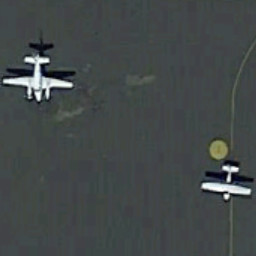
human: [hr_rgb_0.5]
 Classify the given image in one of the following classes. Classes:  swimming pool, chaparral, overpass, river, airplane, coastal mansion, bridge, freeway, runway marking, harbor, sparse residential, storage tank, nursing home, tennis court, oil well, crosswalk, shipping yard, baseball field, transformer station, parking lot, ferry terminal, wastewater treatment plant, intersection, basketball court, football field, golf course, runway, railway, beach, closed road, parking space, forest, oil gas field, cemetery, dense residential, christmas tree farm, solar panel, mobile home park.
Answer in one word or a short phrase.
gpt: airplane